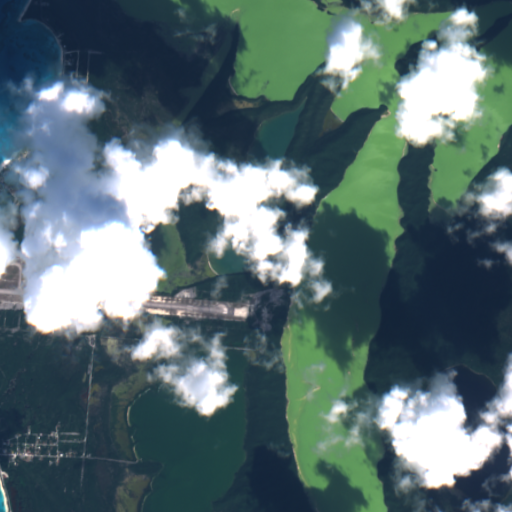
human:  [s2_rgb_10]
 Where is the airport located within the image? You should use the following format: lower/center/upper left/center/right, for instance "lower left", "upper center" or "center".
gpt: The airport is located in the center left of the image.
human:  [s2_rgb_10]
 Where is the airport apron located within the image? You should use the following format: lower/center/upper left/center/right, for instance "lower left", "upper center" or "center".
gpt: The airport apron is located in the center left of the image.
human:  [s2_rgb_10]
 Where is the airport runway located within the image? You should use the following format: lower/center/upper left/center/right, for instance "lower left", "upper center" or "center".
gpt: The airport runway is located in the center left of the image.
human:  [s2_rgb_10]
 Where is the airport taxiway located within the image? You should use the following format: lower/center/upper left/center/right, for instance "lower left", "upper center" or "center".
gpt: The airport taxiway is located in the center left of the image.
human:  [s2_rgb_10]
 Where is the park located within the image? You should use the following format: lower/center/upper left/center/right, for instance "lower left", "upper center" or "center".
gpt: The park is located in the lower left of the image.
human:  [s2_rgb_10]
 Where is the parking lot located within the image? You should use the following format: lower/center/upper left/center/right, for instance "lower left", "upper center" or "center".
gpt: The parking lot is located in the center left of the image.
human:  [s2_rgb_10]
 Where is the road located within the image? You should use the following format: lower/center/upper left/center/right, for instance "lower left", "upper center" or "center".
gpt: There is no road in the image.